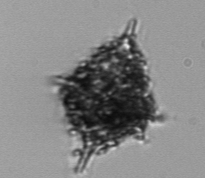
Label: Dictyocha